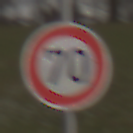
Verkehrszeichen: Geschwindigkeit70
Umgebung: Outdoor, Nature
Tageszeit: Midday
Wetter: Overcast
Licht: Natural
Jahreszeit: NotSpecified
Kontrast: LowContrast